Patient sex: M
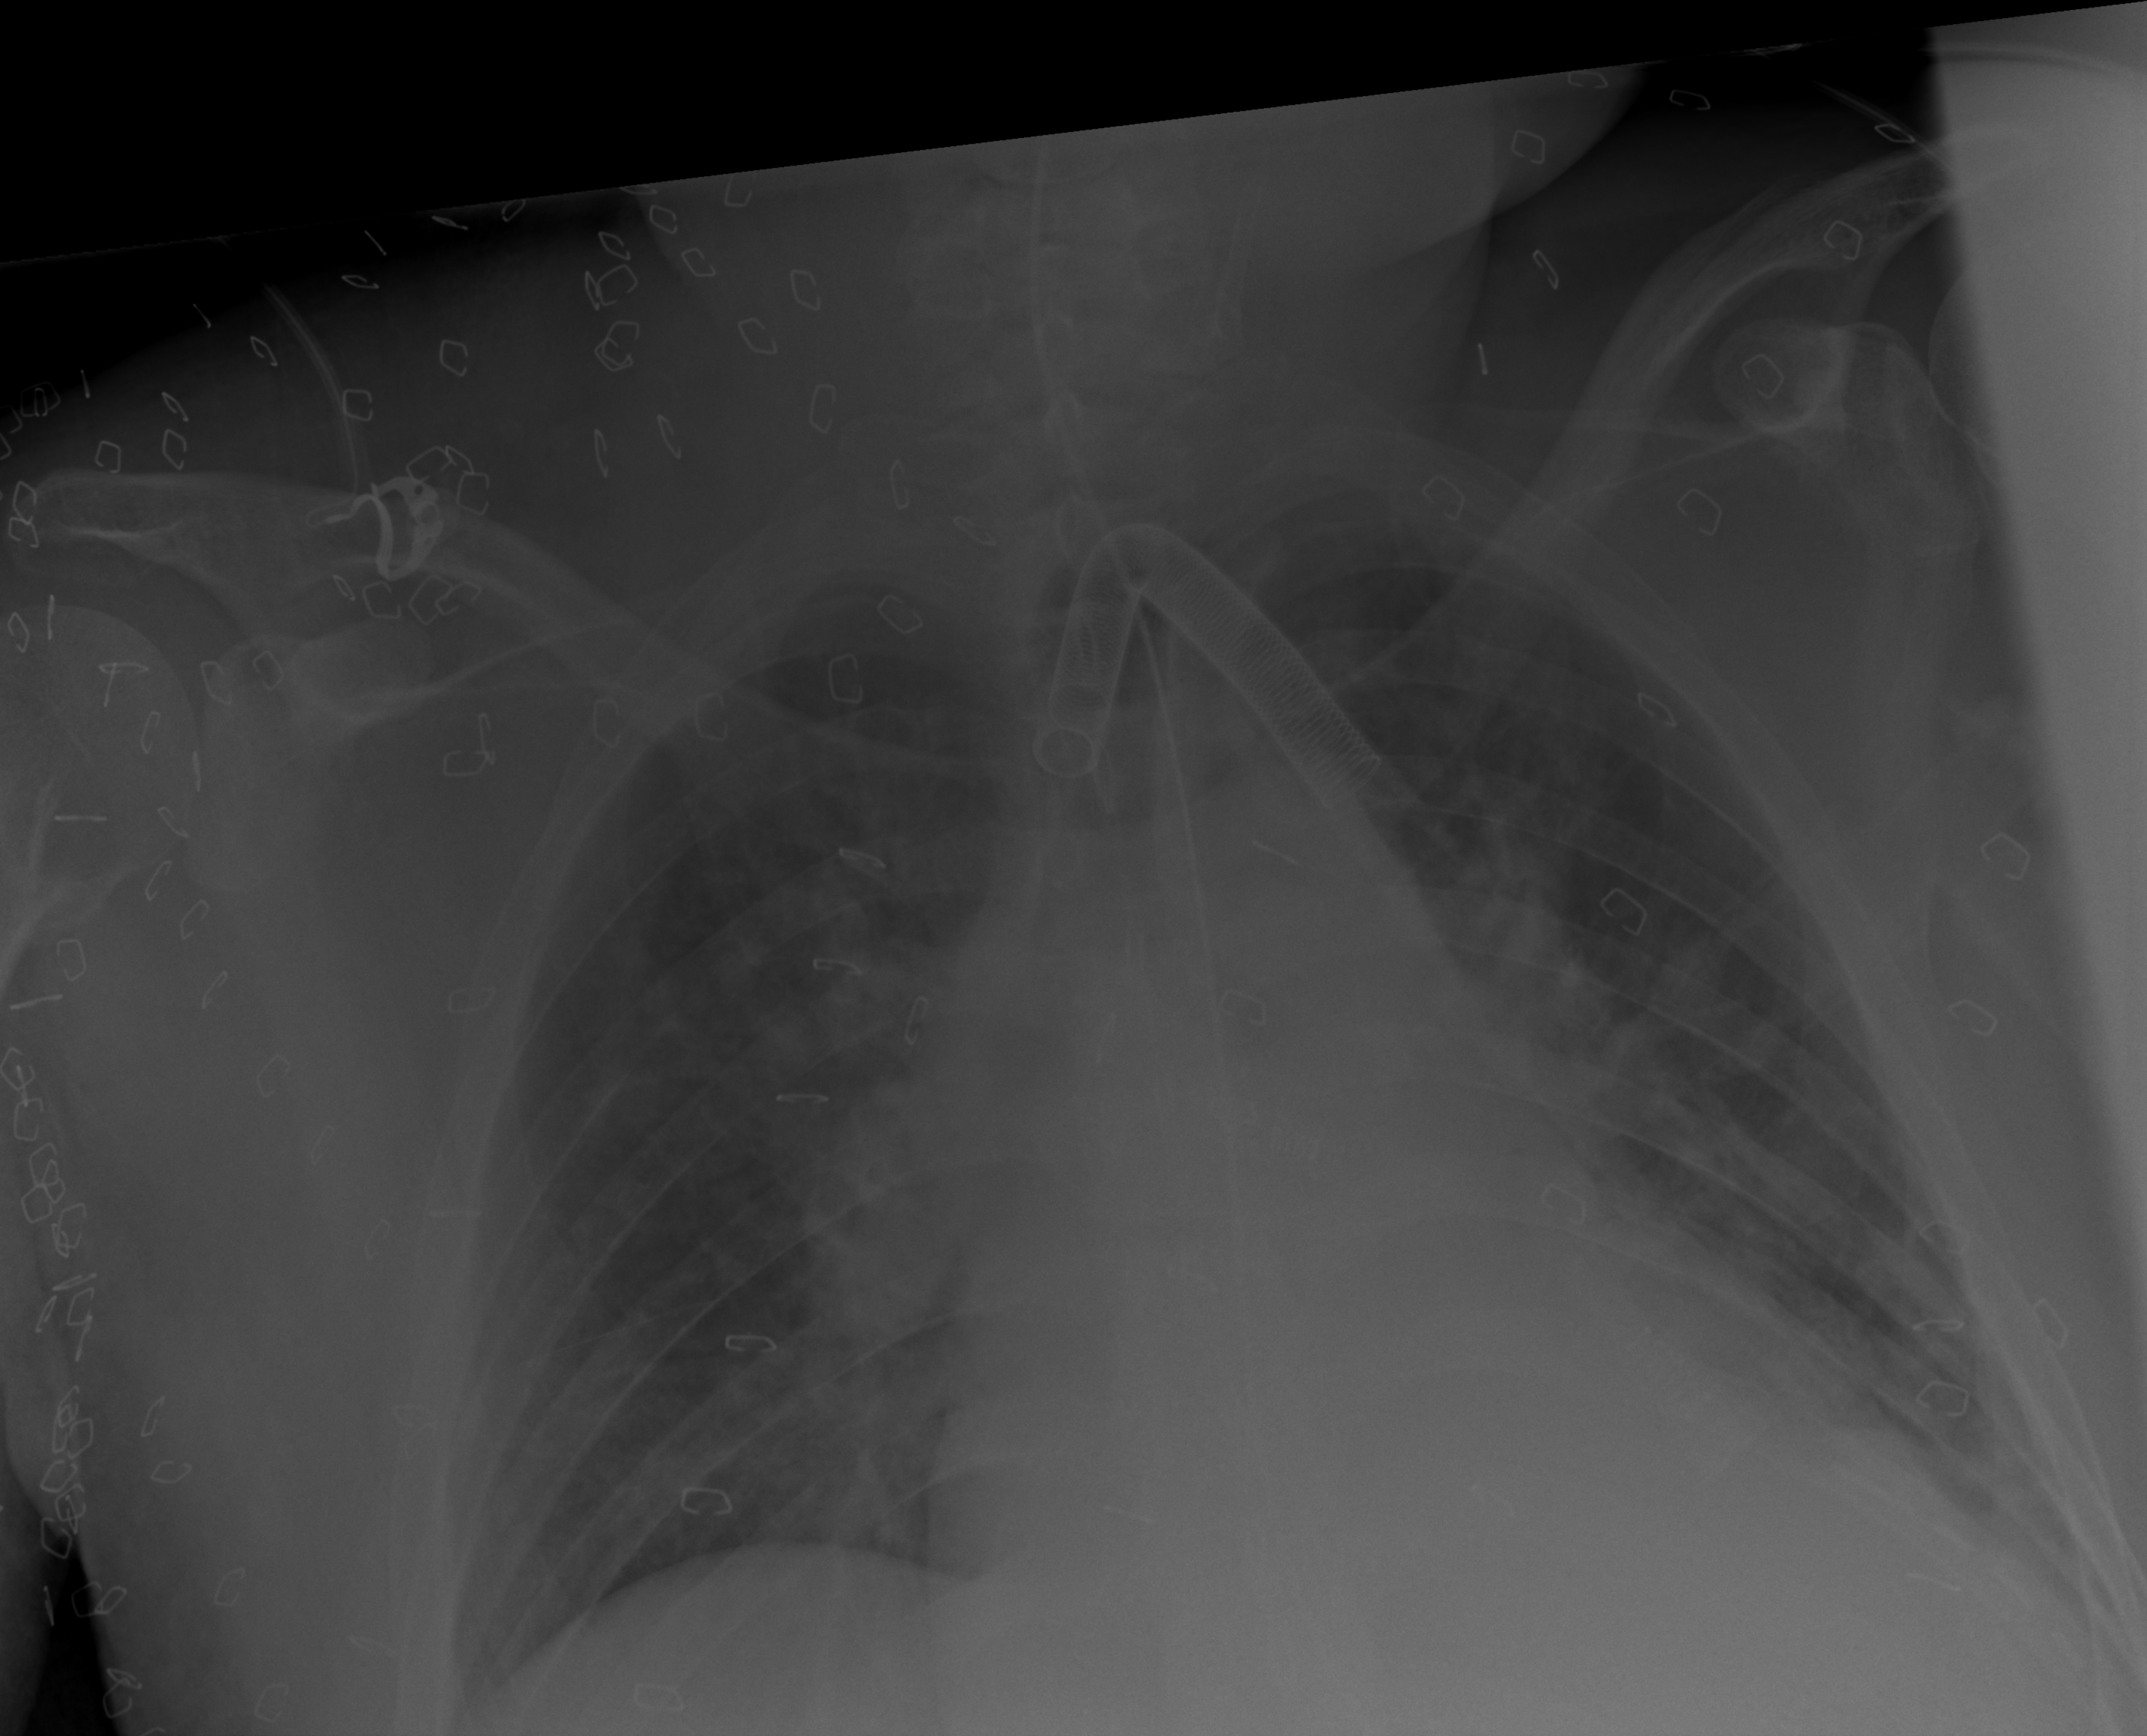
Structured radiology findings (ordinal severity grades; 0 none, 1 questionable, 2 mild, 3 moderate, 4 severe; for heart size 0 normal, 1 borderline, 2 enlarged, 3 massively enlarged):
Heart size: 1
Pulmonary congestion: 2
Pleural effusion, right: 0
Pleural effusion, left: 0
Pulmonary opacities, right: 2
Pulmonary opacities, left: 2
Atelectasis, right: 0
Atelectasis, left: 0